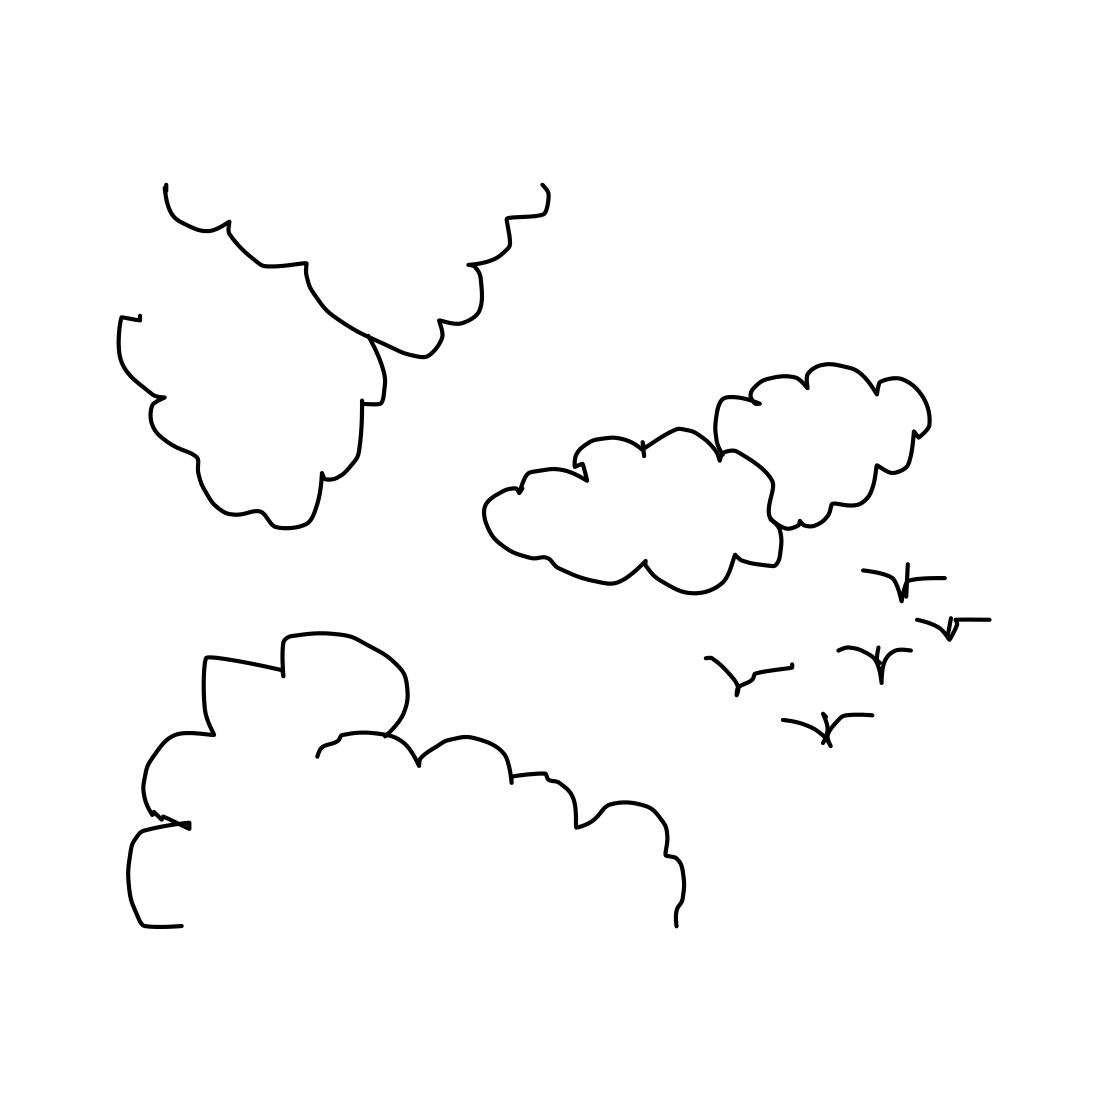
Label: cloud